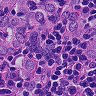
Metastatic tissue present: yes